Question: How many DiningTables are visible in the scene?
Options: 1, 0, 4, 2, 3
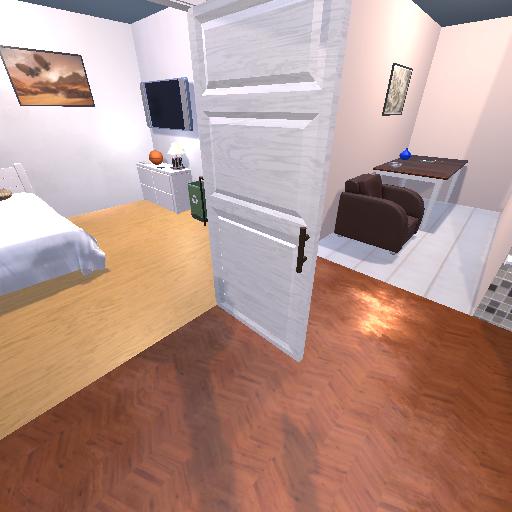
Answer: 1